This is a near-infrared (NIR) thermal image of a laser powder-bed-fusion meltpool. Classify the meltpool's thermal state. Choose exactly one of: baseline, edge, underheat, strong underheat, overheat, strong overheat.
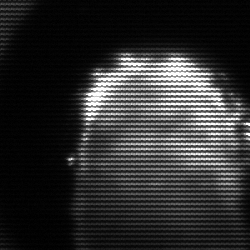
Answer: baseline